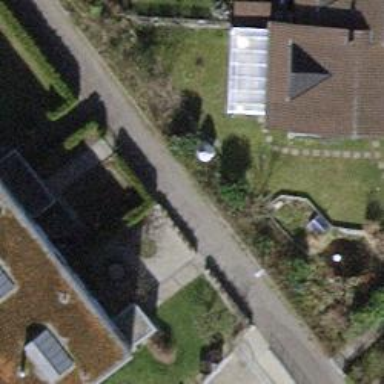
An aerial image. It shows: Hedge acting as barrier.